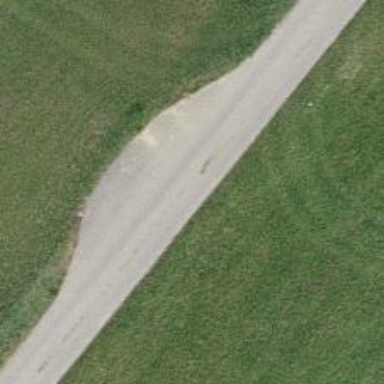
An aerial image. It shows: Passing place on the road.